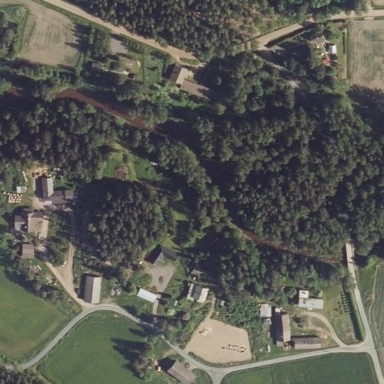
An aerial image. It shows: Farmyard area.